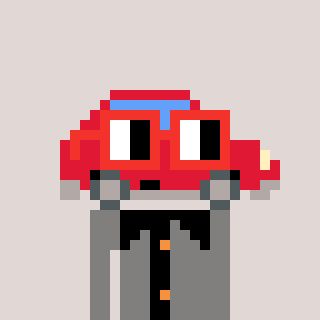
a pixel art character with square red glasses, a car-shaped head and a bluegrey-colored body on a warm background